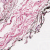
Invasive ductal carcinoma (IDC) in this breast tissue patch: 0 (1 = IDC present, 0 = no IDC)